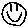
Label: smiley face